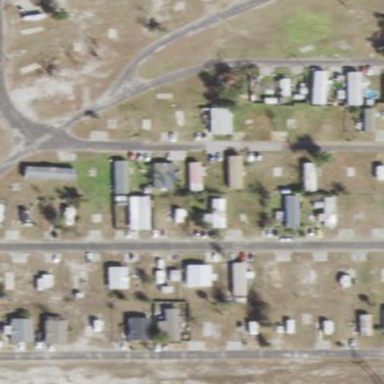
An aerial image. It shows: Residential area known as trailer park.